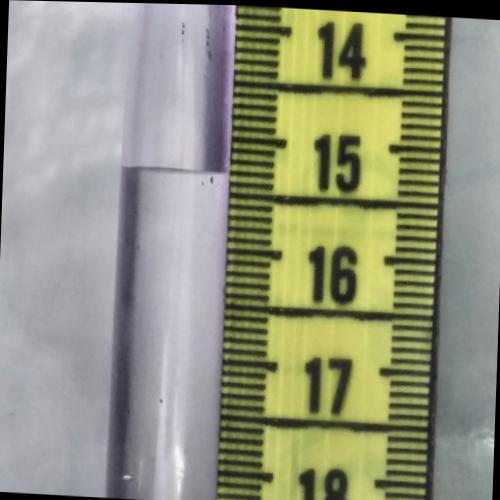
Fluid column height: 15.3 cm